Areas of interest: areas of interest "Soccer Field"
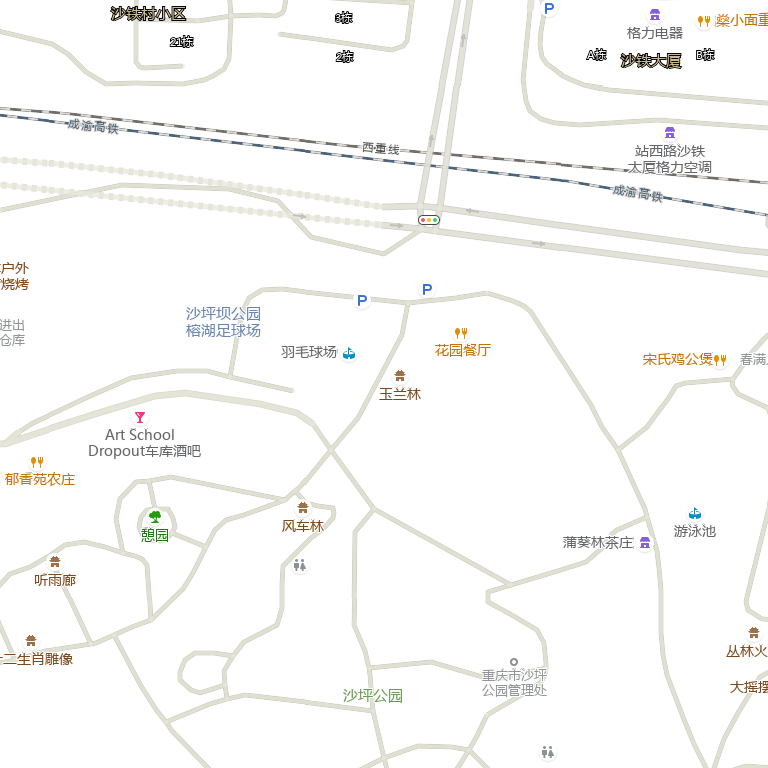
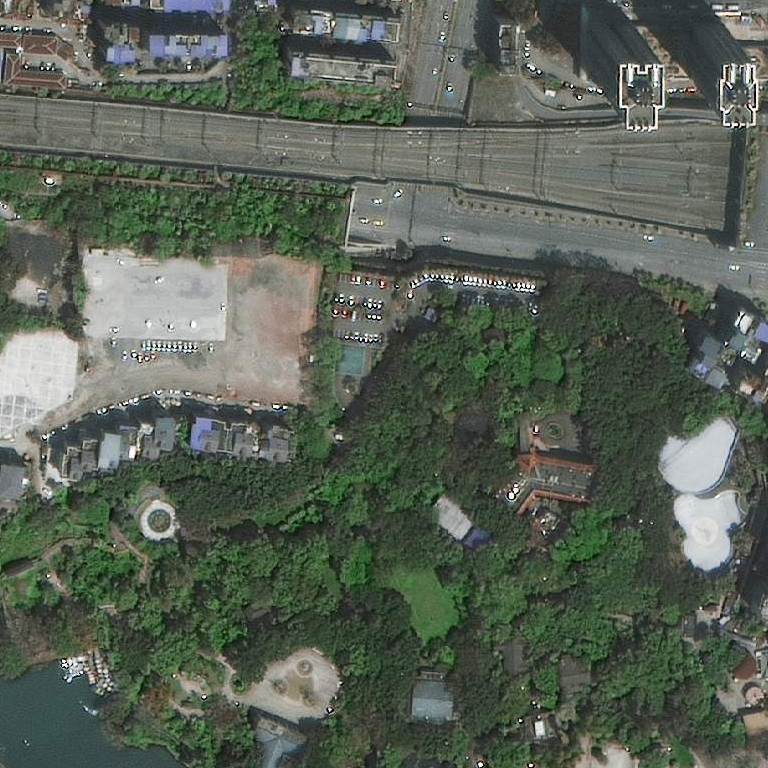